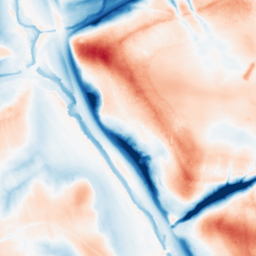
Category: multiscale
Decomposition family: dog_multiscale
Decomposition parameters: sigma_ratio: 2
n_scales: 5
base_sigma: 0.5
Upsampling method: bicubic
Upsampling parameters: scale: 8
Upsampling scale: 8